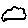
Label: cloud